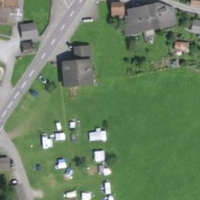
EUNIS habitat code: 55
Species observed at this site:
Phoenicurus ochruros
Colias croceus